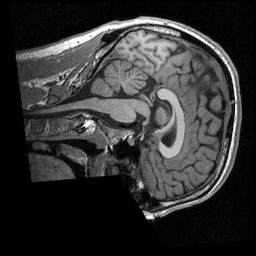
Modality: T1w
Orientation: sagittal
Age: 32
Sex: male
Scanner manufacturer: siemens
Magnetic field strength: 3 T
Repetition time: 2.3 s
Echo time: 0.00298 s